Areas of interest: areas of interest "China Post (Customer Service and Marketing Center)"
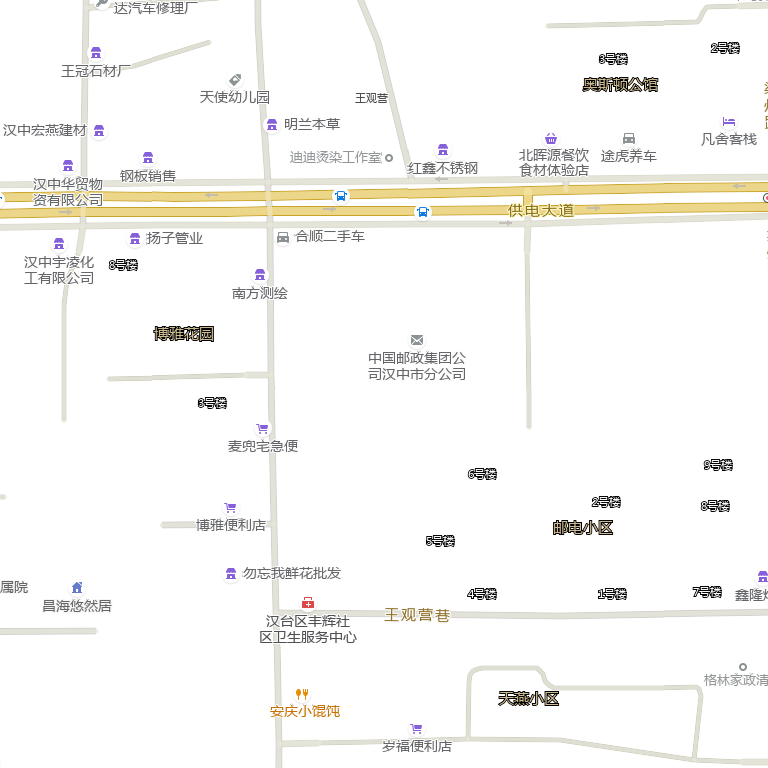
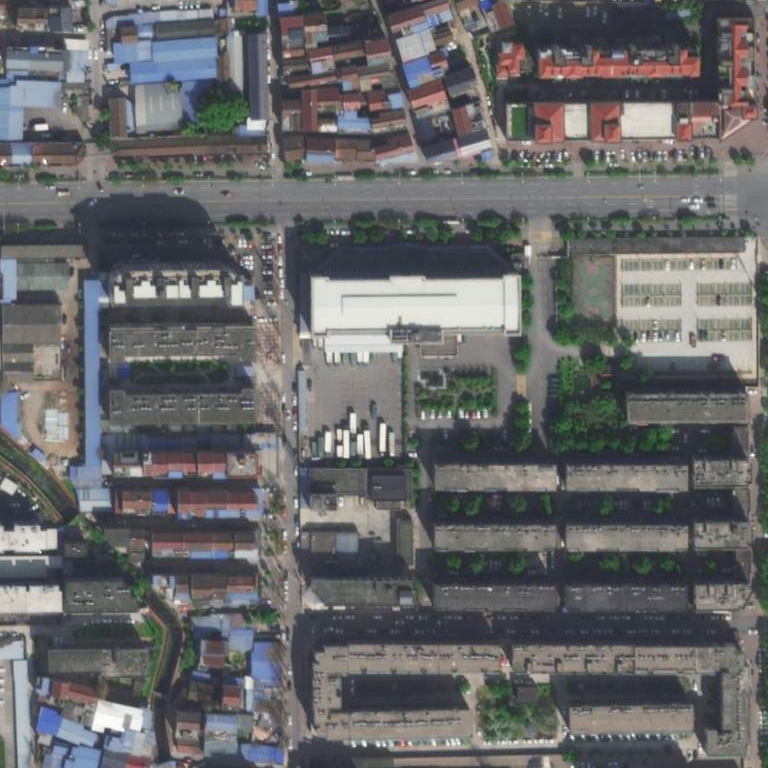